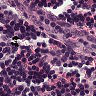
Metastatic tissue present: no